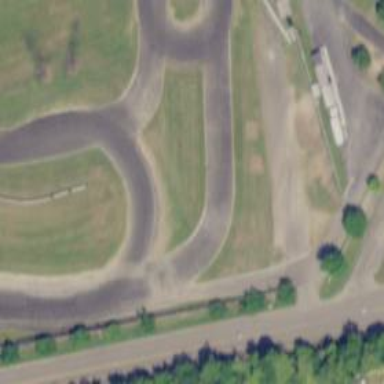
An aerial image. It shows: Motor sport raceway with asphalt surface.